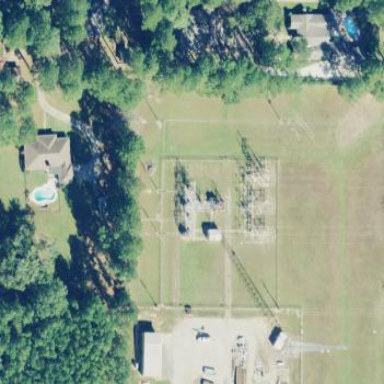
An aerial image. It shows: Distribution level power substation enclosed by fence.